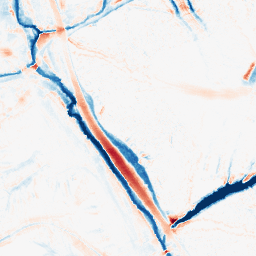
Category: morphological
Decomposition family: morphological
Decomposition parameters: operation: average
size: 10
Upsampling method: regularized
Upsampling parameters: scale: 4
lambda_reg: 0.001
Upsampling scale: 4